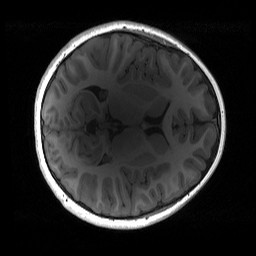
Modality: T1w
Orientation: axial
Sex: female
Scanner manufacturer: siemens
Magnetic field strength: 3 T
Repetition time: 1.9 s
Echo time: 0.00243 s